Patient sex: M
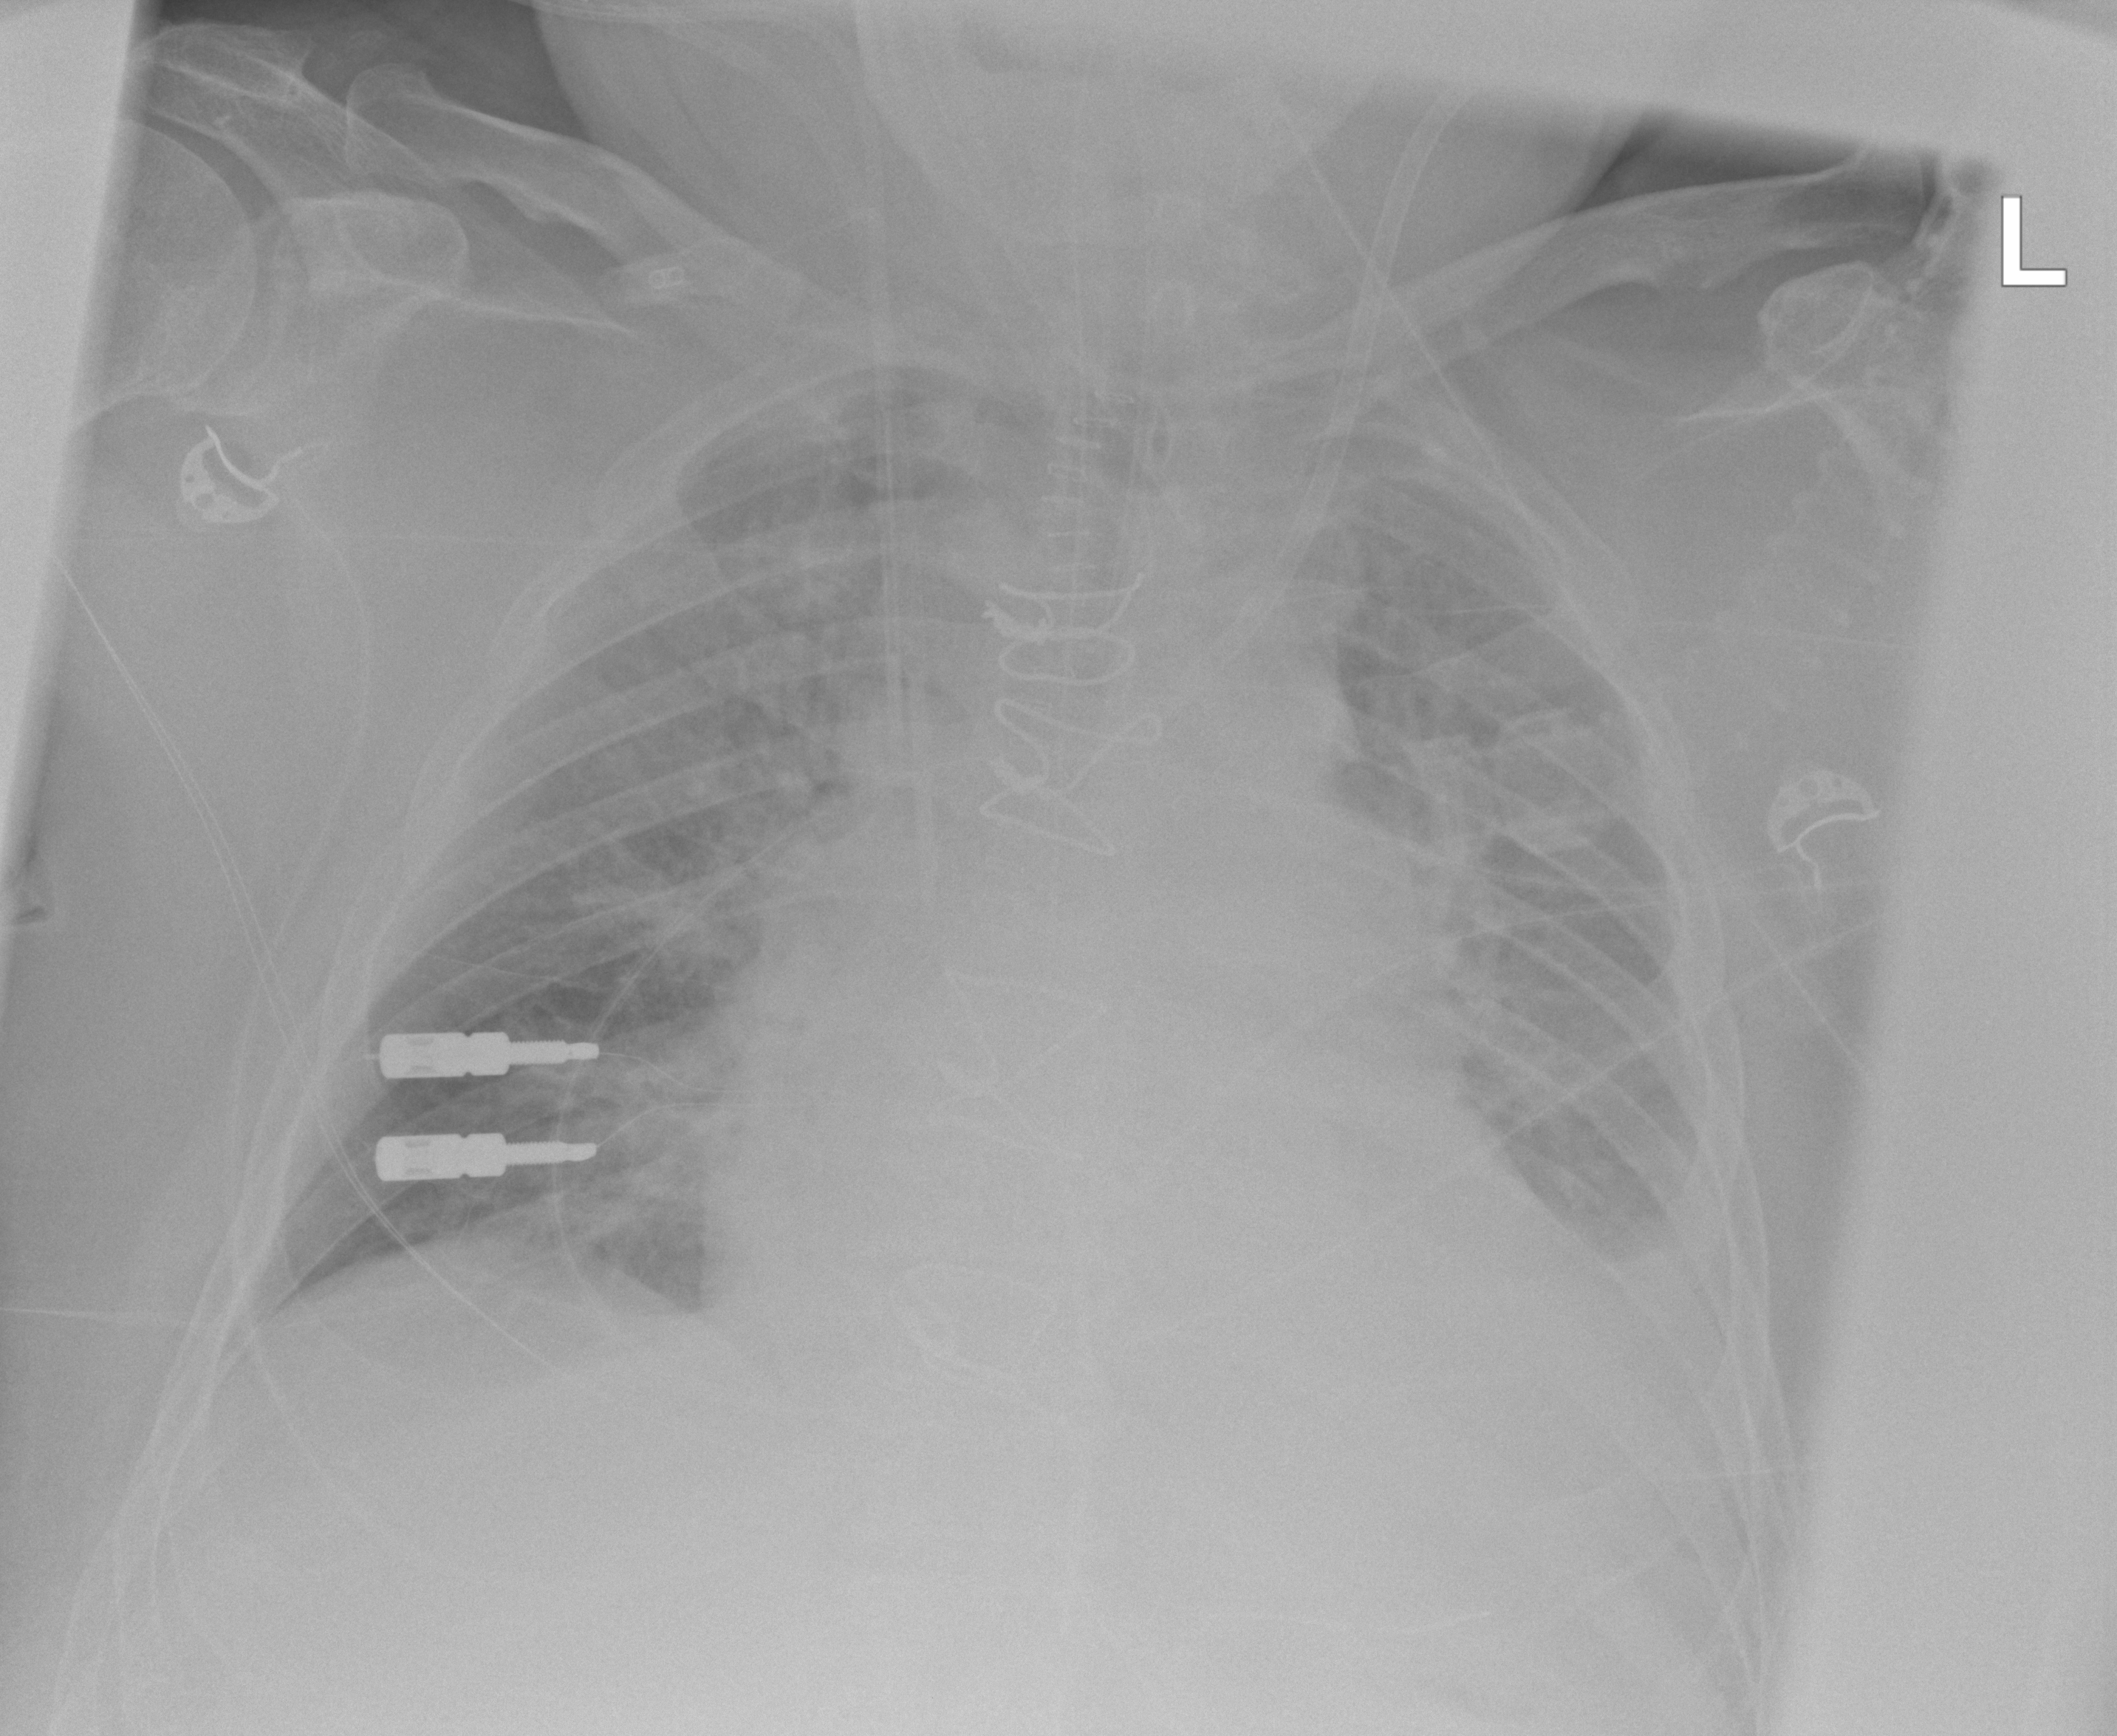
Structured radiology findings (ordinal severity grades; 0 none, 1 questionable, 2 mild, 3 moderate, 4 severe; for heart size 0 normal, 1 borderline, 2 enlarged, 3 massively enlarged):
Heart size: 2
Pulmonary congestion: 2
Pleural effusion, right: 0
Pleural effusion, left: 2
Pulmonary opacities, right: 0
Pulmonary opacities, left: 1
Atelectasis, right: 0
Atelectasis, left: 2